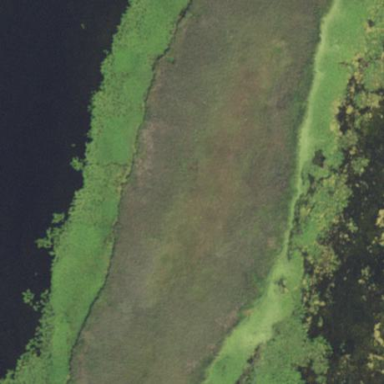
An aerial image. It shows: Marshy wetland area.